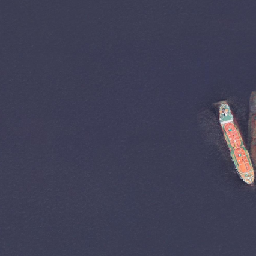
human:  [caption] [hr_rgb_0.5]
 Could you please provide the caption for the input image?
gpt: The red boat floated on the deep purple sea.

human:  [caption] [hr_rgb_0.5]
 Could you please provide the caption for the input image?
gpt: The red deck ship sailed on the dark sea.

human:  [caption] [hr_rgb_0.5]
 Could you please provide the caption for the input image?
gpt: The red boat sailed on the deep purple sea.

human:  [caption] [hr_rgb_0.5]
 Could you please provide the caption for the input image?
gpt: Red deck ships floated on the dark sea.

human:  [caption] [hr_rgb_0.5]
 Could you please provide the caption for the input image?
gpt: A red boat floated on the deep purple sea.